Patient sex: F
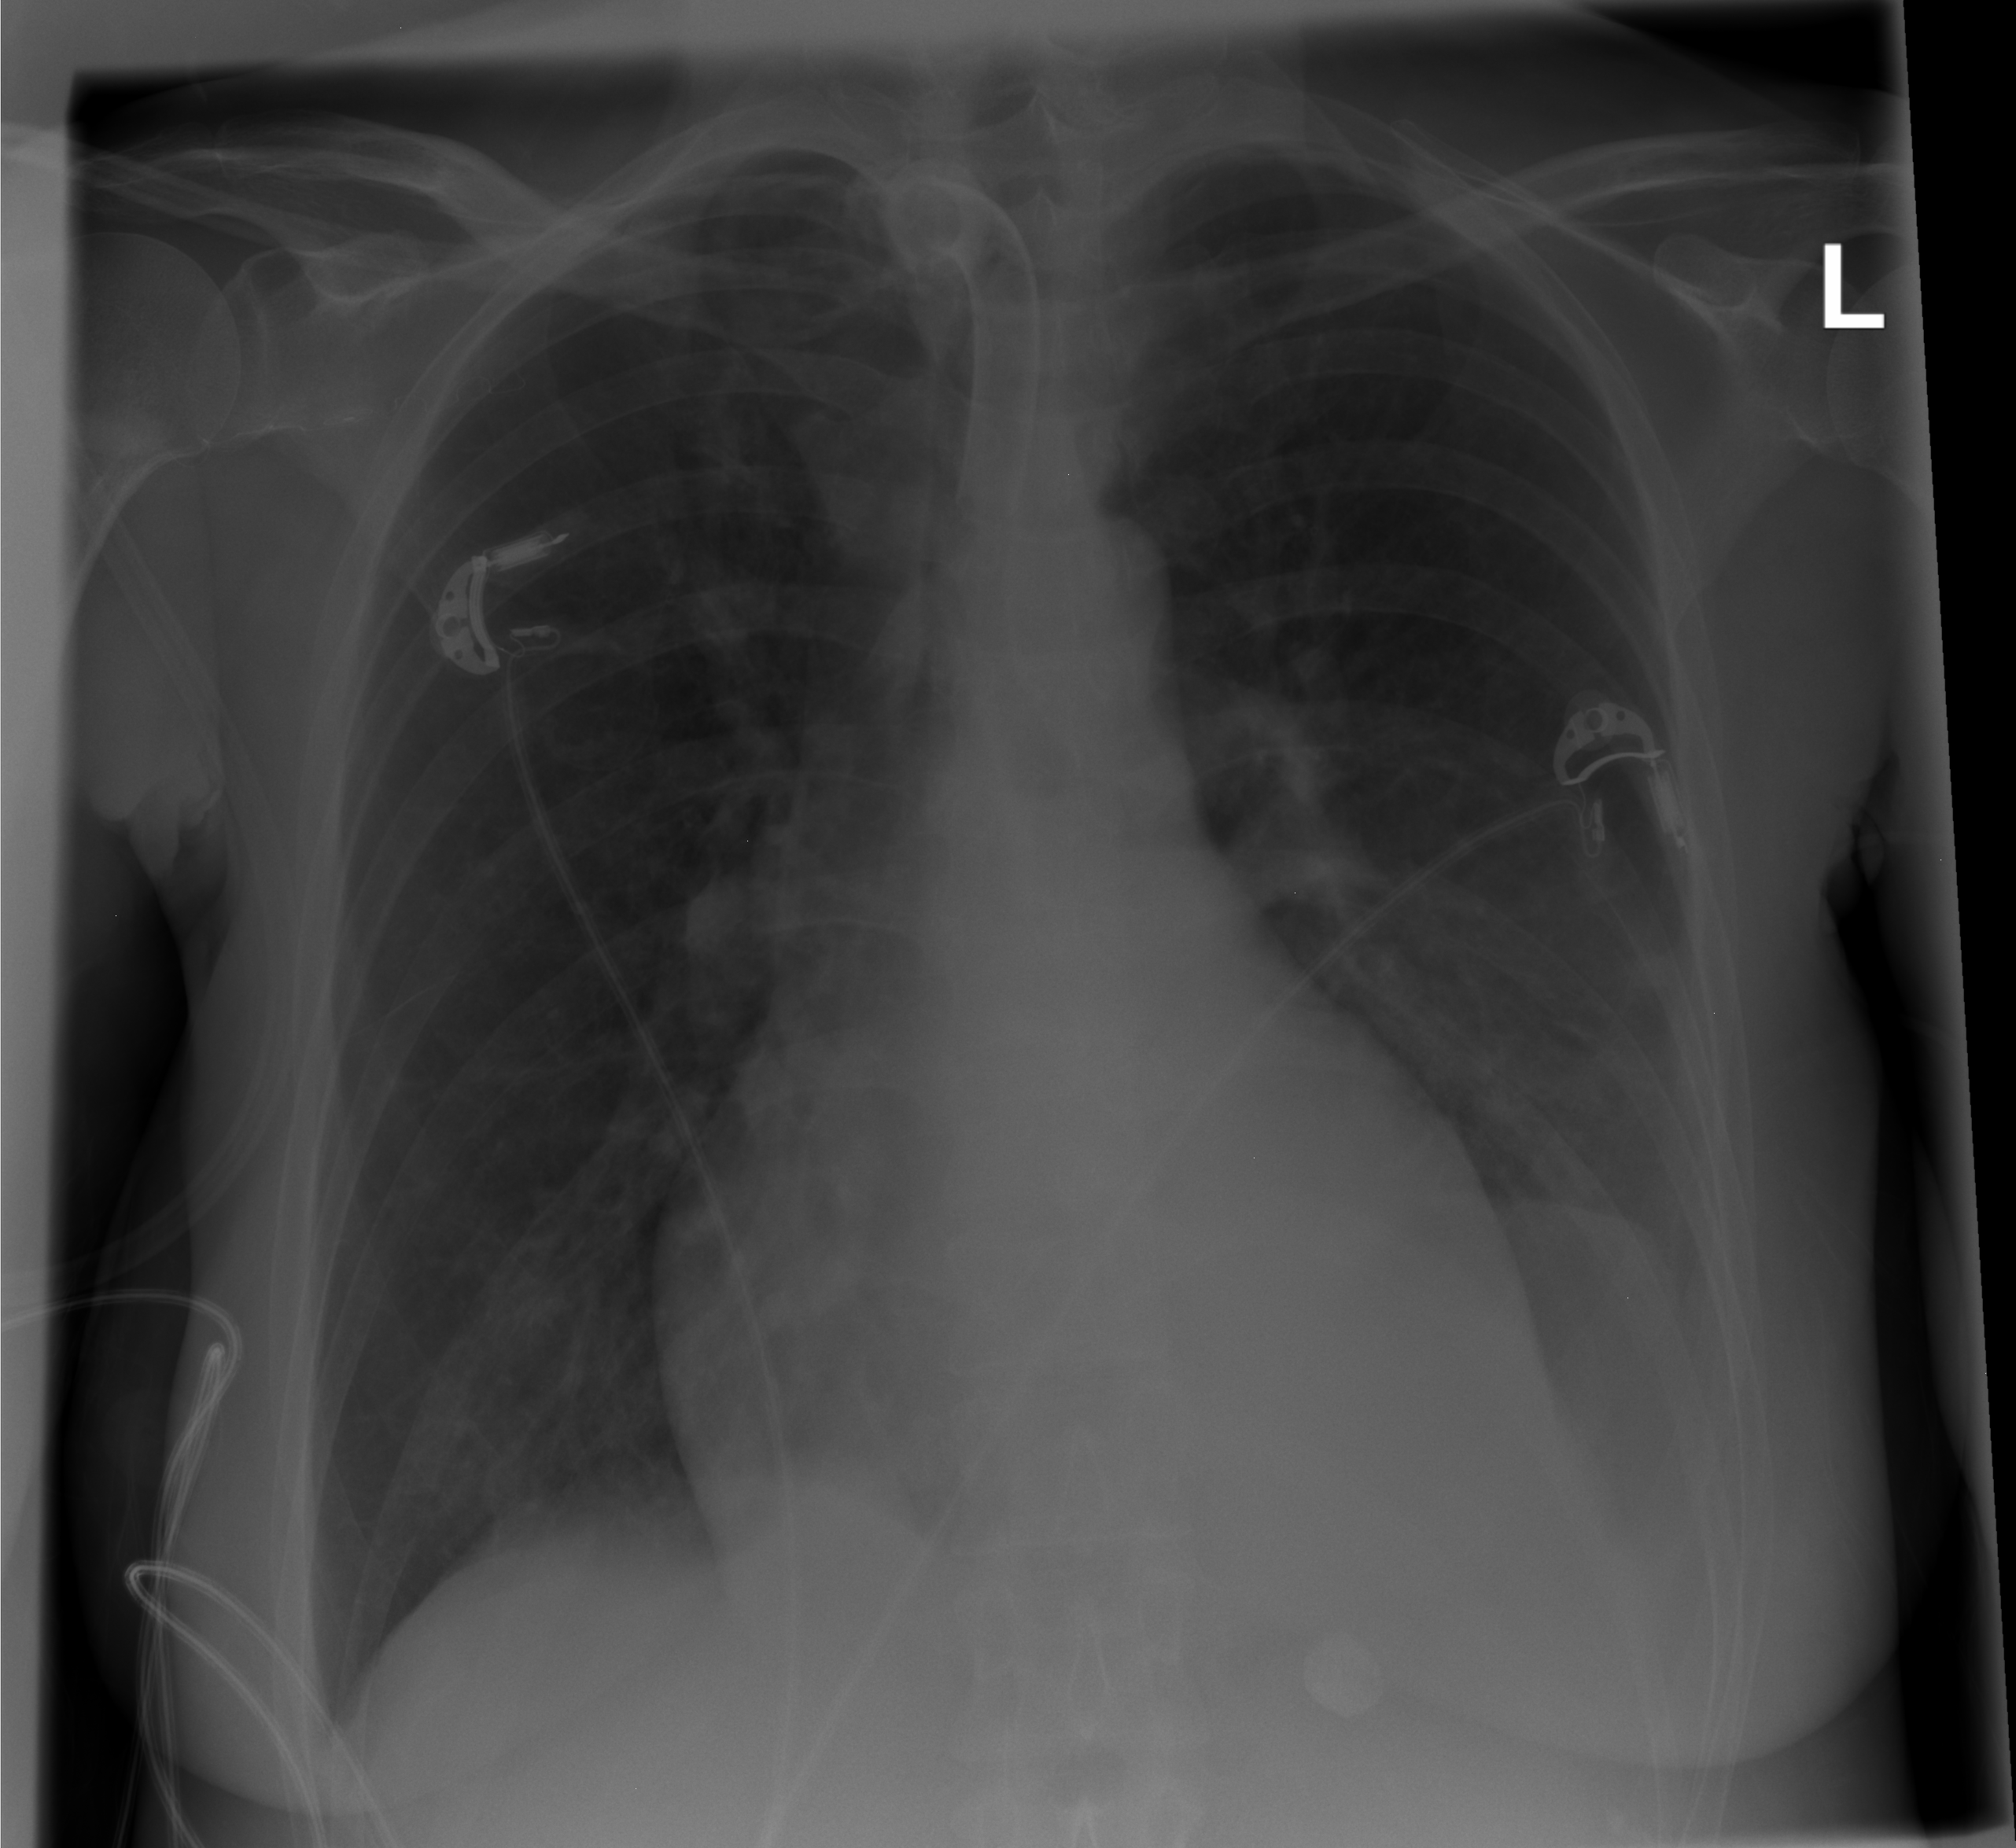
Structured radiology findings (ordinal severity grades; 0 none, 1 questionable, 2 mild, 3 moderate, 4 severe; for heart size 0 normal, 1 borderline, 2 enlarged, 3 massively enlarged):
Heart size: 2
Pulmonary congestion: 0
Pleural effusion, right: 0
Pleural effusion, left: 0
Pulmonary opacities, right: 0
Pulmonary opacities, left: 0
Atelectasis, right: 0
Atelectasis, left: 2